Question: # Context
I want to plot two ggplot2 on the same page with the same legend. <URL>.
# Question
How do I also align the left side of the plot, using two different y-axis?
# Example Code
'''
x = c(1, 2)
y = c(10, 1000)
data1 = data.frame(x,y)
p1 <- ggplot(data1) + aes(x=x, y=y, colour=x) + geom_line()
y = c(10, 10000)
data2 = data.frame(x,y)
p2 <- ggplot(data2) + aes(x=x, y=y, colour=x) + geom_line()
# Source: http://code.google.com/p/gridextra/wiki/arrangeGrob
leg <- ggplotGrob(p1 + opts(keep="legend_box"))
legend=gTree(children=gList(leg), cl="legendGrob")
widthDetails.legendGrob <- function(x) unit(3, "cm")
grid.arrange(
p1 + opts(legend.position="none"),
p2 + opts(legend.position="none"),
legend=legend, main ="", left = "")
'''
# Output

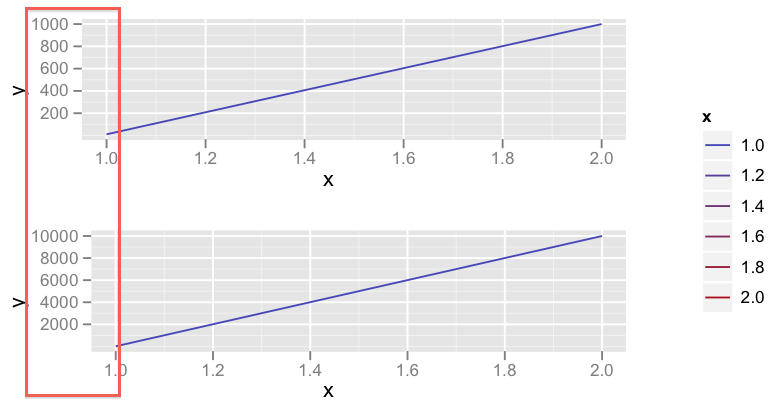
Answer: If you don't mind a shameless kludge, just add an extra character to the longest label in 'p1', like this:
'''
p1 <- ggplot(data1) +
aes(x=x, y=y, colour=x) +
geom_line() +
scale_y_continuous(breaks = seq(200, 1000, 200),
labels = c(seq(200, 800, 200), " 1000"))
'''
I have two underlying questions, which I hope you'll forgive if you have your reasons:
1) Why not use the same y axis on both? I feel like that's a more straight-forward approach, and easily achieved in your above example by adding 'scale_y_continuous(limits = c(0, 10000))' to 'p1'.
2) Is the functionality provided by 'facet_wrap' not adequate here? It's hard to know what your data structure is actually like, but here's a toy example of how I'd do this:
'''
library(ggplot2)
# Maybe your dataset is like this
x <- data.frame(x = c(1, 2),
y1 = c(0, 1000),
y2 = c(0, 10000))
# Molten data makes a lot of things easier in ggplot
x.melt <- melt(x, id.var = "x", measure.var = c("y1", "y2"))
# Plot it - one page, two facets, identical axes (though you could change them),
# one legend
ggplot(x.melt, aes(x = x, y = value, color = x)) +
geom_line() +
facet_wrap( ~ variable, nrow = 2)
'''